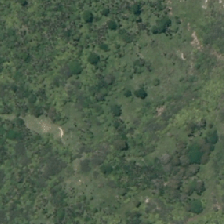
Land cover: low_producing_grassland